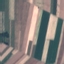
Label: AnnualCrop